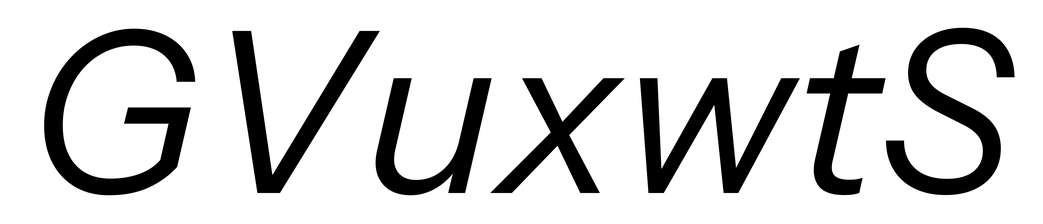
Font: InstrumentSans-Italic_Italic